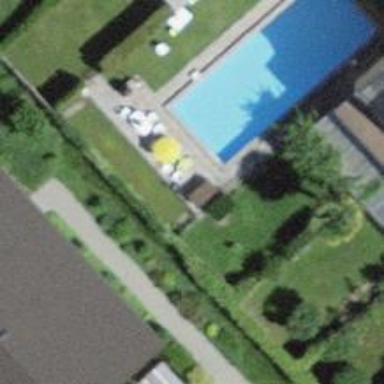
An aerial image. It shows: Swimming pool located in leisure land.